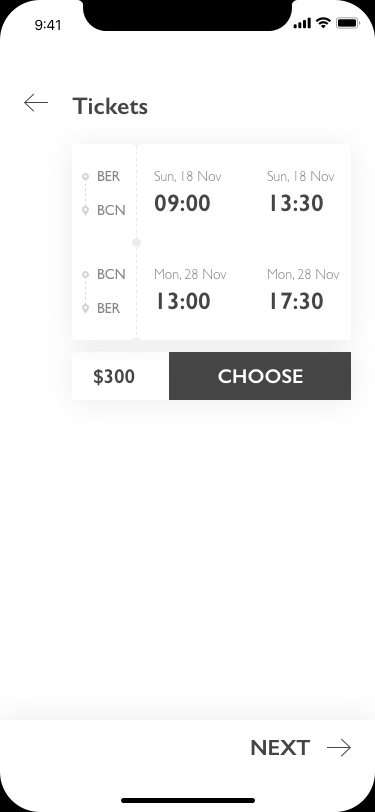
Text in this UI design:
$300
Tickets